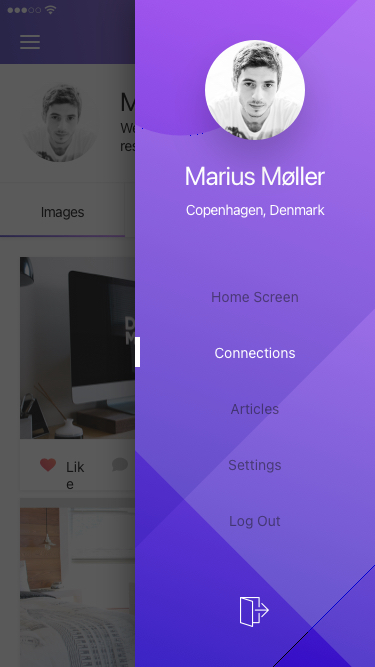
Text in this UI design:
Share
Comment
Like
Images
Videos
Stories
Marius Møller
We work with you and carry out research to understand your…
Profile
Connections
Home Screen
Articles
Settings
Log Out
Copenhagen, Denmark
Marius Møller